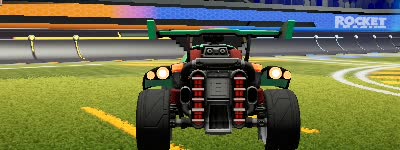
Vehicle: octane